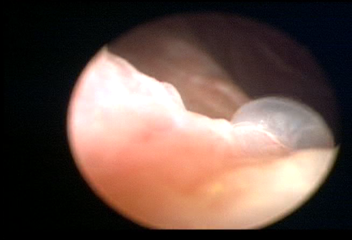
Modality: WLC
Class: Normal mucosa
Bladder cancer association: No